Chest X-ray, PA view. Patient: 60 years old, sex F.
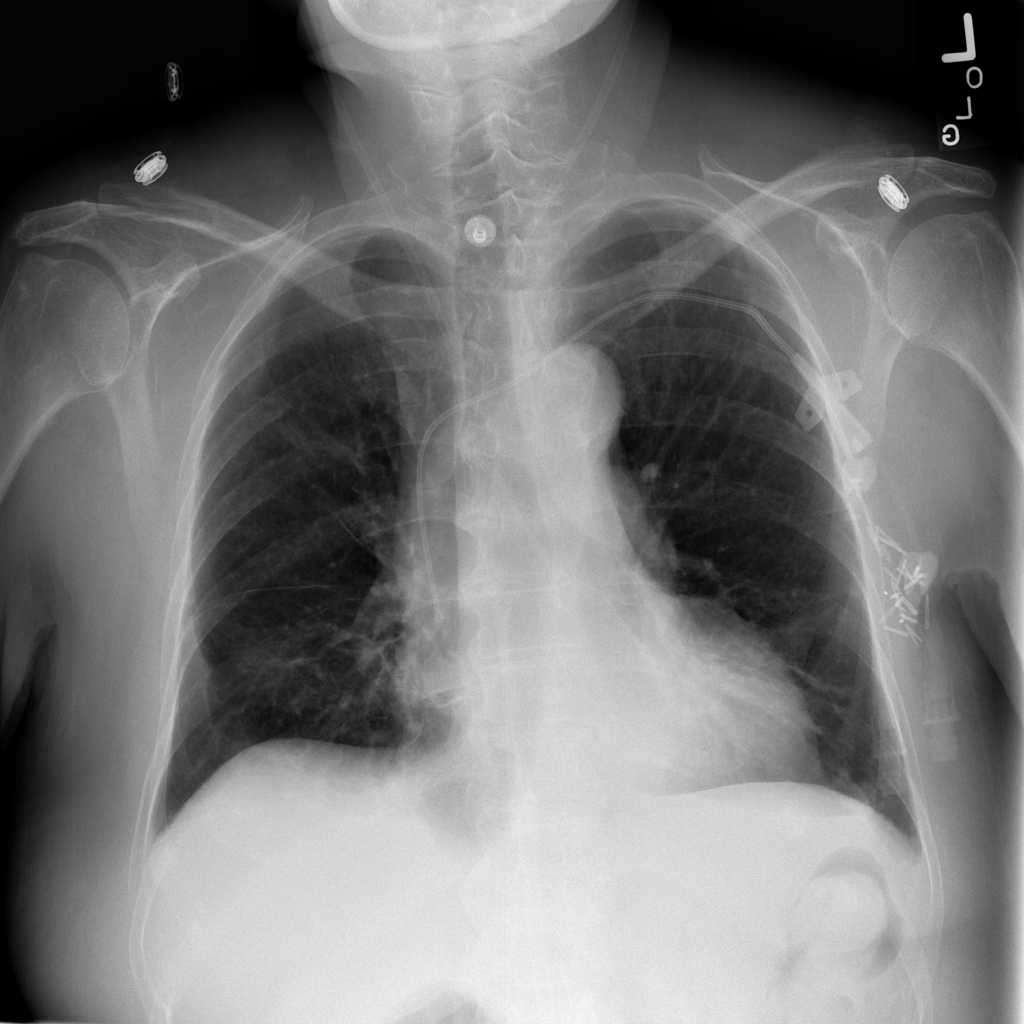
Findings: Effusion, Pneumonia